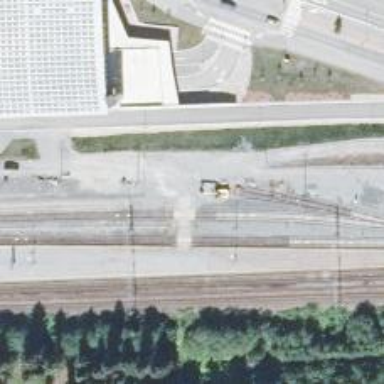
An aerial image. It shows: Railway crossing with saltire marking.